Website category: university
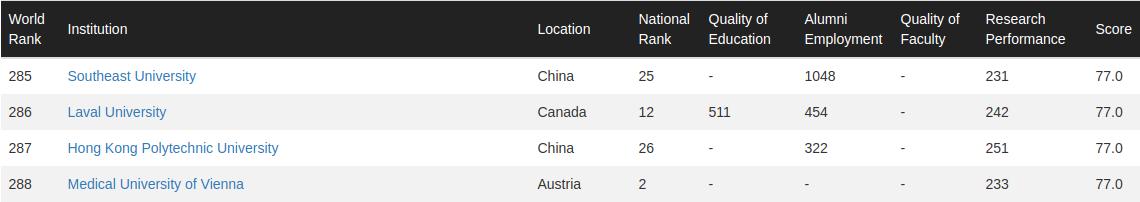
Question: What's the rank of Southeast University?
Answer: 285

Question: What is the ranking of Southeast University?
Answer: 285

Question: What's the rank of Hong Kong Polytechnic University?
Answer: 287

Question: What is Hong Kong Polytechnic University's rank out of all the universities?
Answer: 287

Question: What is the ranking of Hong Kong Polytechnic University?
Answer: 287

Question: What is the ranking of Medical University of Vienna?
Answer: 288

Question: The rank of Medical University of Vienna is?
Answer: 288

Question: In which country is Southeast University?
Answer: China

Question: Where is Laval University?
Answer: Canada

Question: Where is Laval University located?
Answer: Canada

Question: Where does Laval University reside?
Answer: Canada

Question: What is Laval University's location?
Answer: Canada

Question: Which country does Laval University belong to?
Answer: Canada

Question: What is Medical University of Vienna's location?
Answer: Austria

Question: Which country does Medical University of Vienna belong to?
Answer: Austria

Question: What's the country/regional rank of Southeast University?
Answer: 25

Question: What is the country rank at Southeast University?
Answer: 25

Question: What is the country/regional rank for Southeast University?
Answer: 25

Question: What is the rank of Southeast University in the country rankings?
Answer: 25

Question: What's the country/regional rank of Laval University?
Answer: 12

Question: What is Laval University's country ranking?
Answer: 12

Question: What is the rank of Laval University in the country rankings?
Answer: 12

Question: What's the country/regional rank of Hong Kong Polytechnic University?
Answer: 26

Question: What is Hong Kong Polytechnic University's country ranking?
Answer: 26

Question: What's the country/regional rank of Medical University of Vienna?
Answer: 2

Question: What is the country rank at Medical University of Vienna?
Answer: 2

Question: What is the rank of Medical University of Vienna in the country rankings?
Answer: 2

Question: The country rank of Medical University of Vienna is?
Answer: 2

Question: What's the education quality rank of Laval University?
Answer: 511

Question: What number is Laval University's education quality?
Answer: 511

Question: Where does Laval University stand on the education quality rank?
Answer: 511

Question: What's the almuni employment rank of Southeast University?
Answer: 1048

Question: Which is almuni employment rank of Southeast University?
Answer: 1048

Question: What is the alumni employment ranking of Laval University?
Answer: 454

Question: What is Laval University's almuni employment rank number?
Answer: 454

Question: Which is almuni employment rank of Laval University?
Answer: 454

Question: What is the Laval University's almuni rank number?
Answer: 454

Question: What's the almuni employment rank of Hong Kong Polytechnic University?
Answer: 322

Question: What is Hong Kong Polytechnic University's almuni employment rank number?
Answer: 322

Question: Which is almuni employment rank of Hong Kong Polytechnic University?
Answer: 322

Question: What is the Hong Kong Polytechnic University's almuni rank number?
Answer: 322

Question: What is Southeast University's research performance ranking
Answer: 231

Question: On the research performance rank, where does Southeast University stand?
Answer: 231

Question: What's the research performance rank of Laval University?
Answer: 242

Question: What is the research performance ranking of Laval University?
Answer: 242

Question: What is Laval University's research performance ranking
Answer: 242

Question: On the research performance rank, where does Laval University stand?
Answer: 242

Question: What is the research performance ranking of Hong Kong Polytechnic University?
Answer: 251

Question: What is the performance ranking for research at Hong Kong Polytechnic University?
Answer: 251

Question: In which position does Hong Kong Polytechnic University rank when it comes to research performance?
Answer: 251

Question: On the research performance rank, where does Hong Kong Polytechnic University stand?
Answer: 251

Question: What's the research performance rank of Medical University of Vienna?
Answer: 233

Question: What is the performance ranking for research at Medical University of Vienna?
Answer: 233

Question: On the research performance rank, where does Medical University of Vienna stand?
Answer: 233

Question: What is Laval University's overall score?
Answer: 77.0

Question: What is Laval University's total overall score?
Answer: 77.0

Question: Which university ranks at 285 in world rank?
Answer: Southeast University

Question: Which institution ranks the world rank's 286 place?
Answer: Laval University

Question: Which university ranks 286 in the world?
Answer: Laval University

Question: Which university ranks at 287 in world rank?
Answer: Hong Kong Polytechnic University

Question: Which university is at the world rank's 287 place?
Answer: Hong Kong Polytechnic University

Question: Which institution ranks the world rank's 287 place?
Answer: Hong Kong Polytechnic University

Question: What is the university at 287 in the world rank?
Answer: Hong Kong Polytechnic University

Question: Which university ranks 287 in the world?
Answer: Hong Kong Polytechnic University